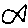
Label: fish